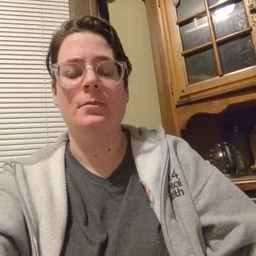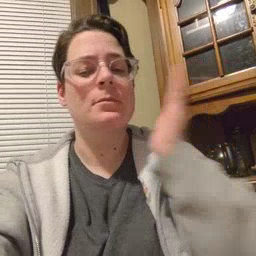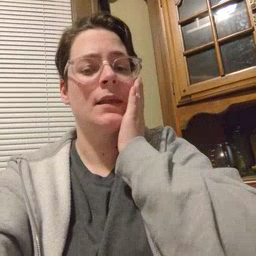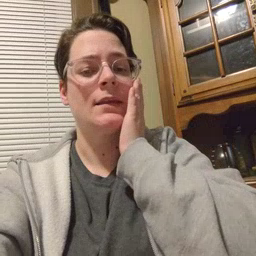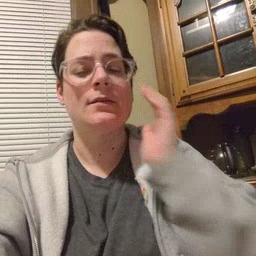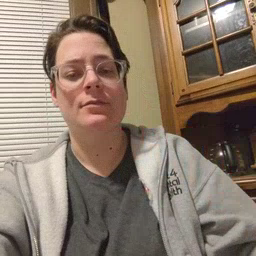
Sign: bed